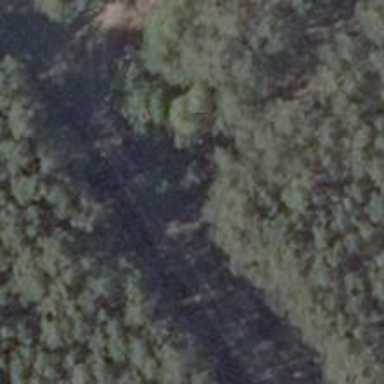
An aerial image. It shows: Sandy track road with grade3 tracktype.